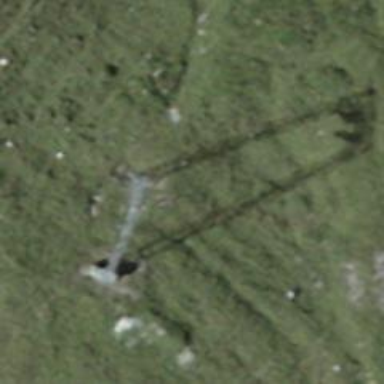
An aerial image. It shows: Pylon for aerialway.